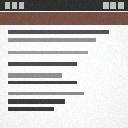
Screen state: on